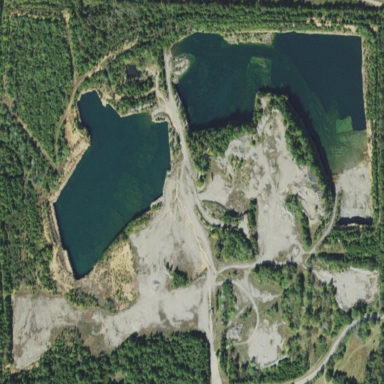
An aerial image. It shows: Quarry area.